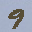
Label: 9